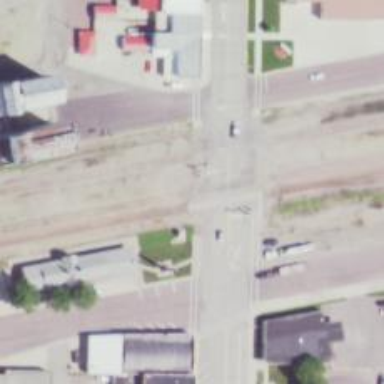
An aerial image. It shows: Railway crossing.